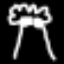
Label: palm tree